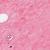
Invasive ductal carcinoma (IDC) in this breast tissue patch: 0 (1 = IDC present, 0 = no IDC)